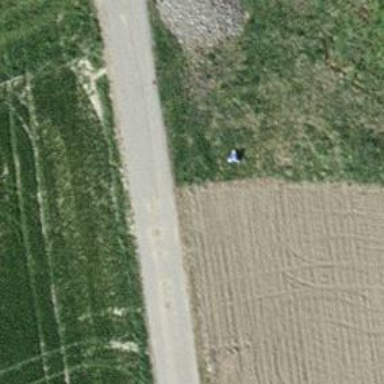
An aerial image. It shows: Unclassified paved road with grade 1 track type.